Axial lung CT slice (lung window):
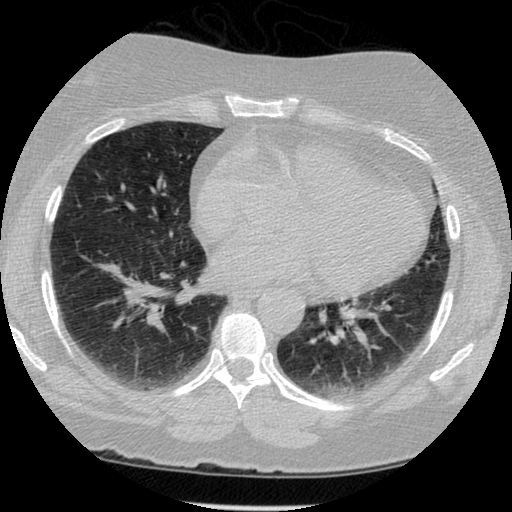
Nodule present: no